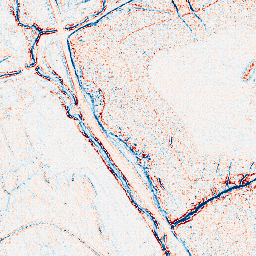
Category: edge_preserving
Decomposition family: bilateral
Decomposition parameters: d: 5
sigma_color: 25
sigma_space: 150
Upsampling method: area
Upsampling parameters: scale: 2
Upsampling scale: 2